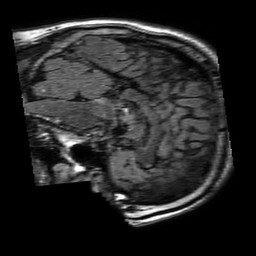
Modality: FLAIR
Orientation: sagittal
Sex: male
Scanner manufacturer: philips
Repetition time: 11 s
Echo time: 0.125 s